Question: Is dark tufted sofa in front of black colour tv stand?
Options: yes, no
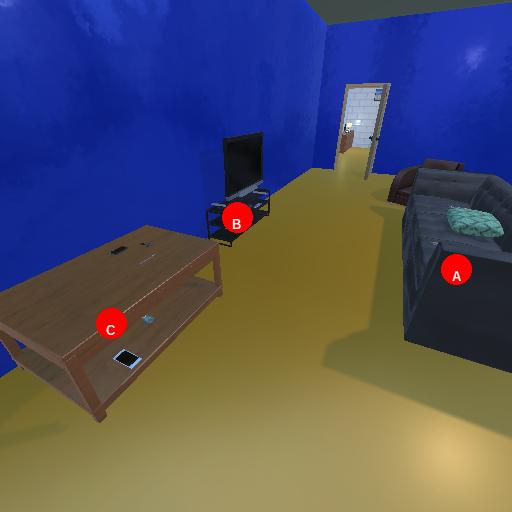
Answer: yes